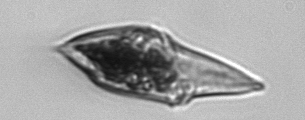
Label: Gyrodinium